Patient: sex M, age 57
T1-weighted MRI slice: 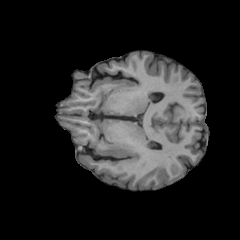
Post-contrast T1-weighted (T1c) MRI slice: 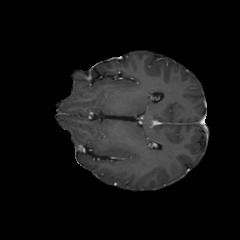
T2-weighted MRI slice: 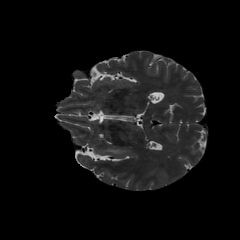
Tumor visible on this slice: no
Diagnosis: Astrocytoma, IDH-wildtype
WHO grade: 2